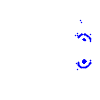
Particle: electron